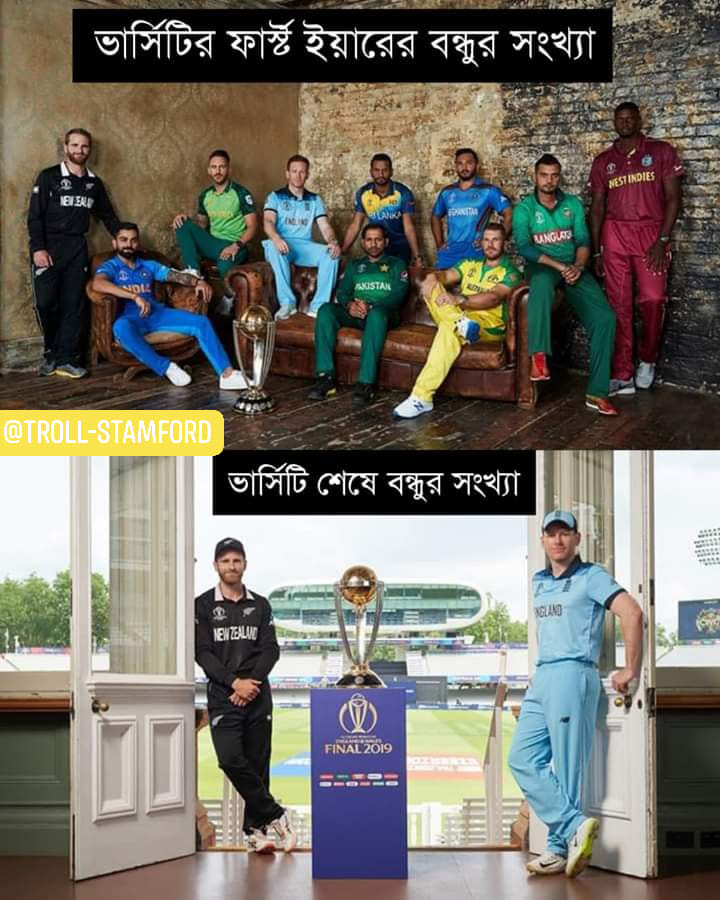
Caption: ভার্সিটির ফার্স্ট ইয়ারের বন্ধুর সংখ্যা    ভার্সিটি শেষে বন্ধুর সংখ্যা
Label: non-hate